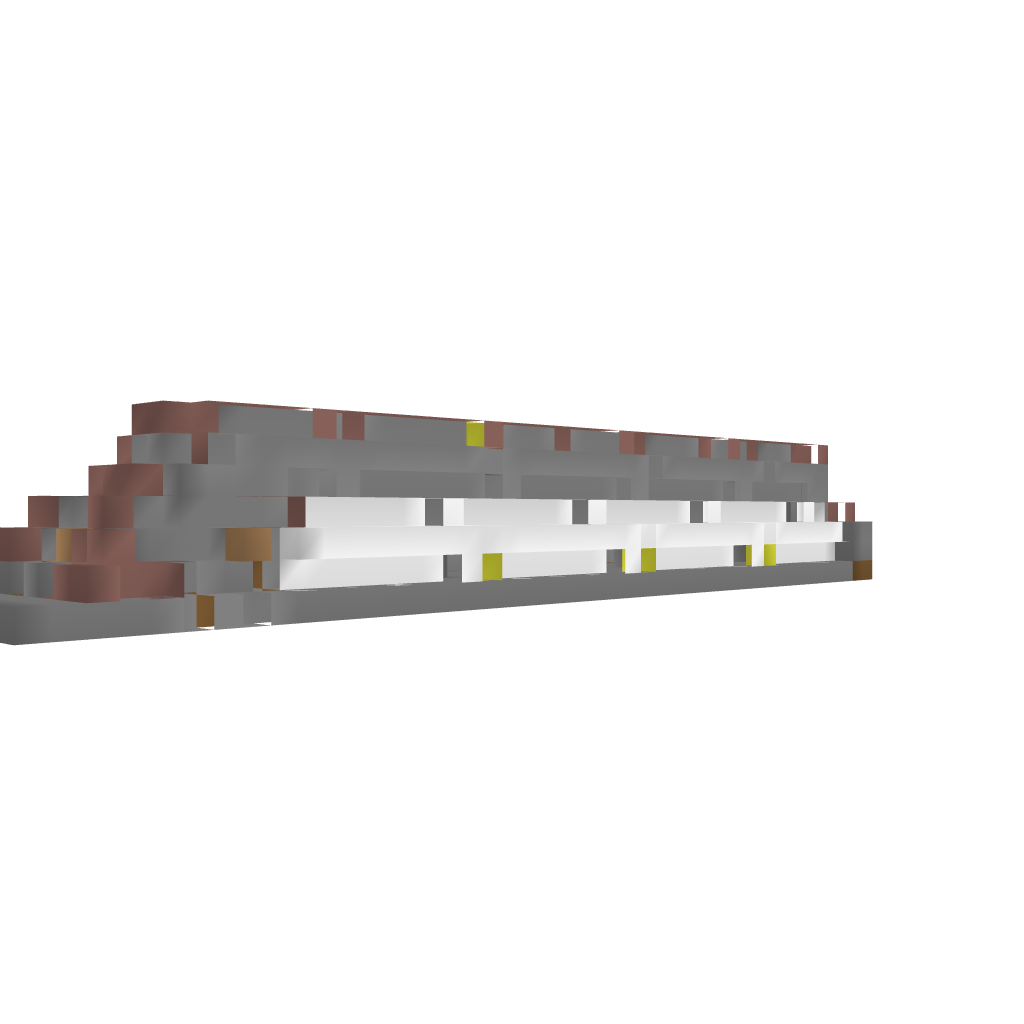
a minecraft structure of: Funky Furnaces bad low quality